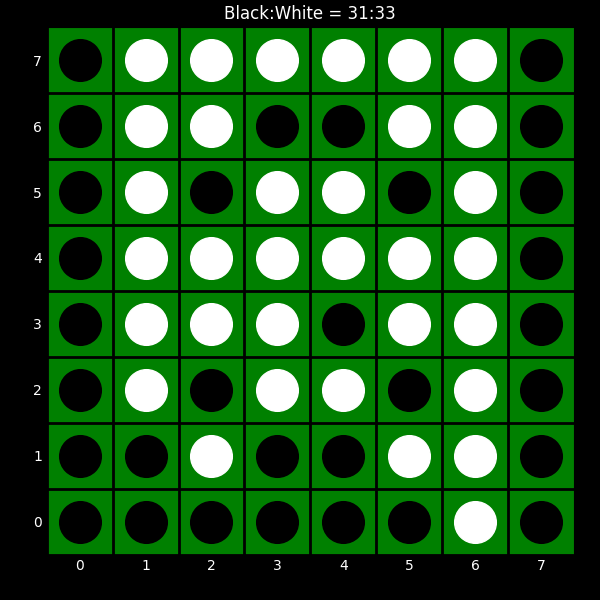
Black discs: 31
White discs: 33